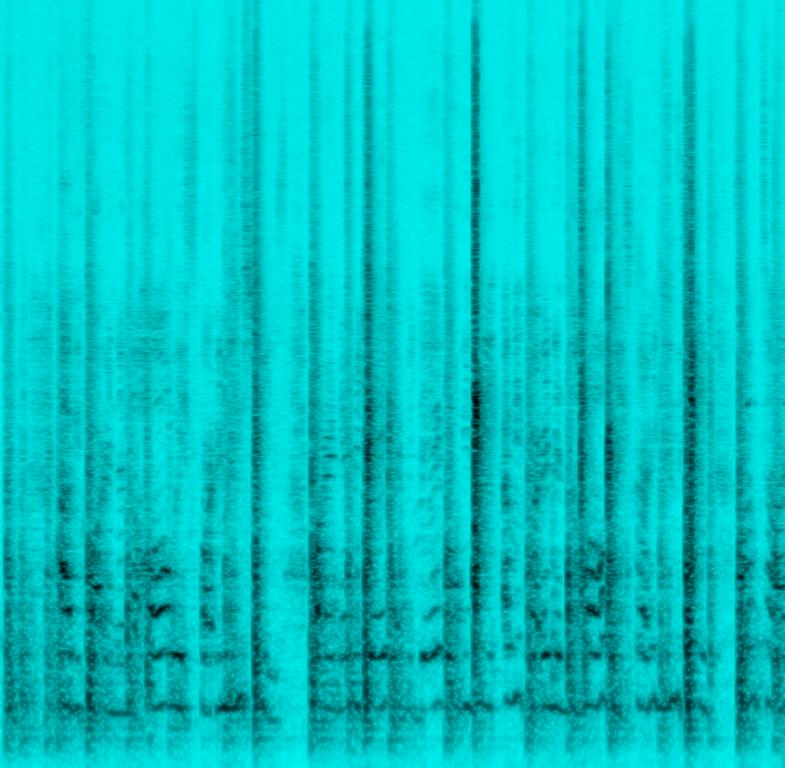
A female singer sings this casual melody. The tempo is medium with clapping  and desk tapping percussion and no other instrumentation. The song is very casual and made up for fun. The song has poor audio quality.